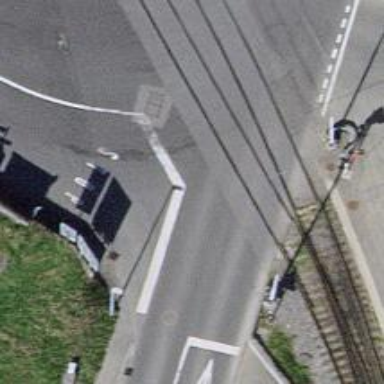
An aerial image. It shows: Level crossing with double half barrier.